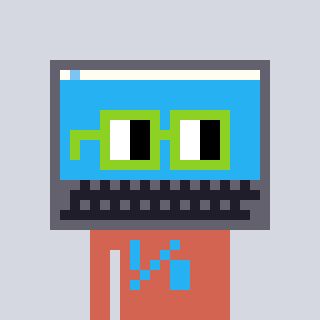
a pixel art character with square light green glasses, a laptop-shaped head and a peachy-colored body on a cool background